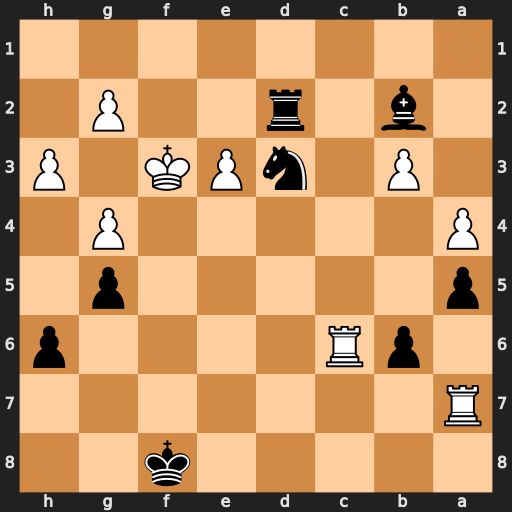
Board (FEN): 5k2/R7/1pR4p/p5p1/P5P1/1P1nPK1P/1b1r2P1/8
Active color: b
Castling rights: -
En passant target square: -
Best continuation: Ne5+ Ke4 Nxc6